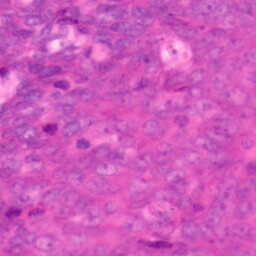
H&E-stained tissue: Colon